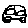
Label: car